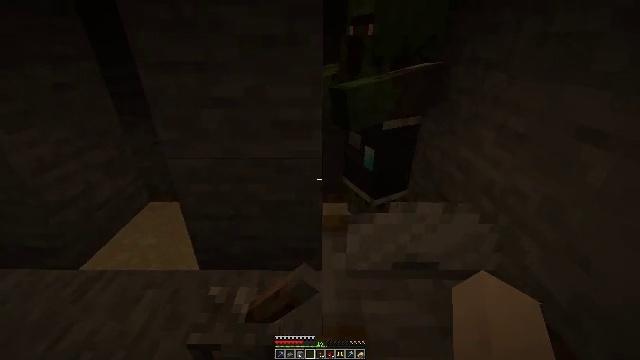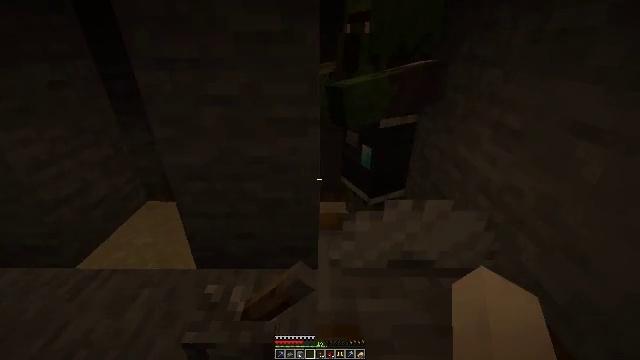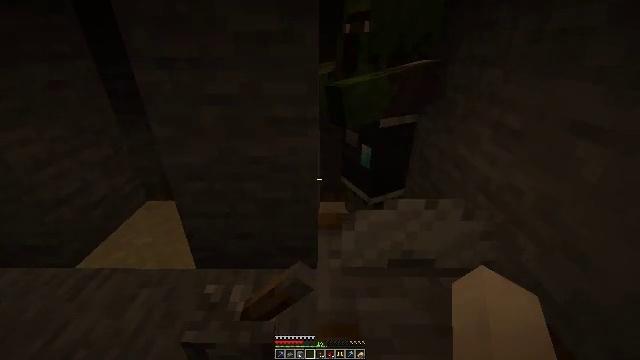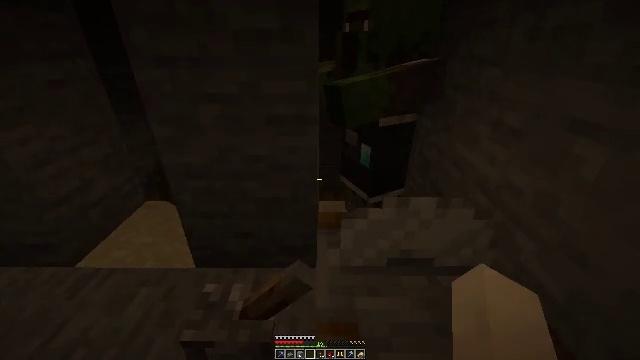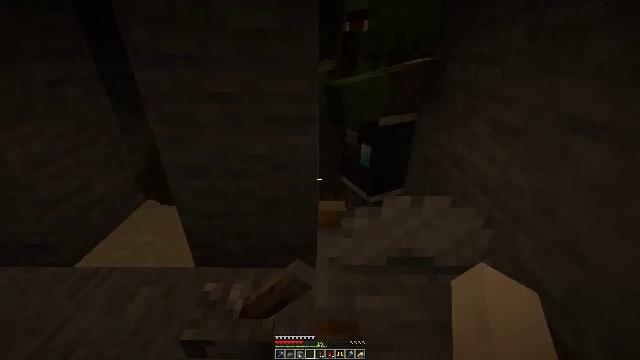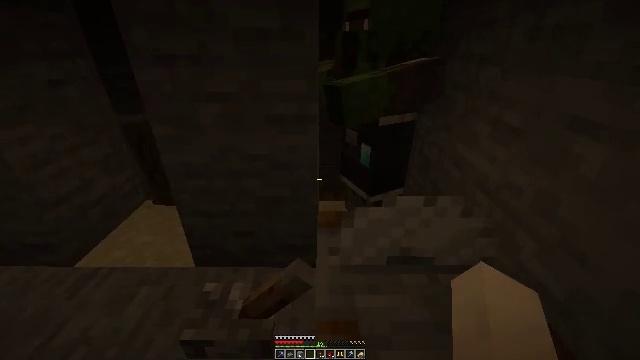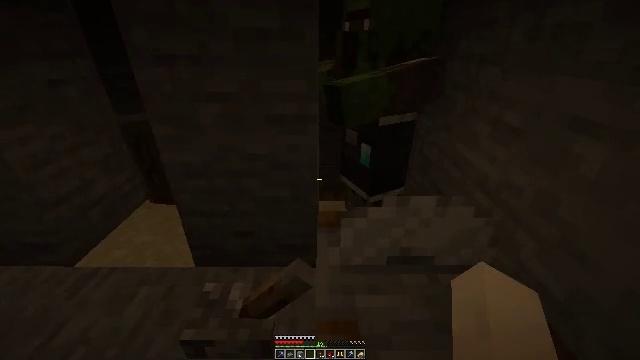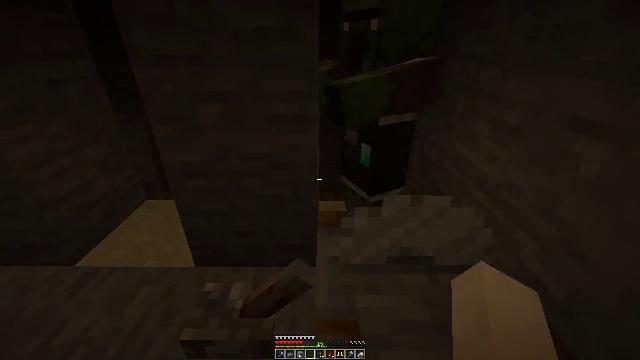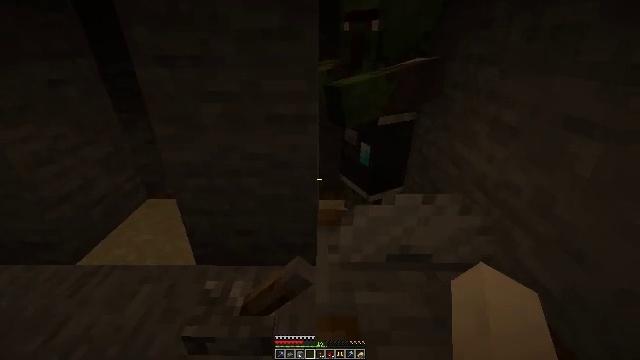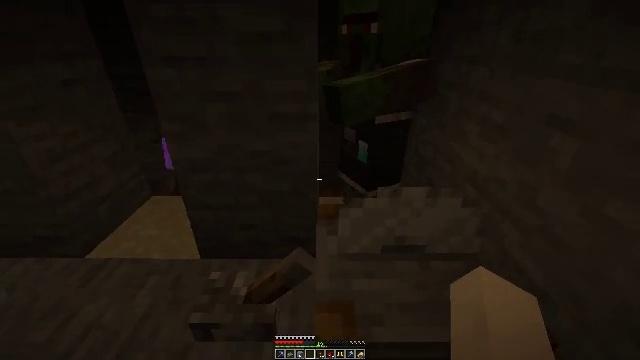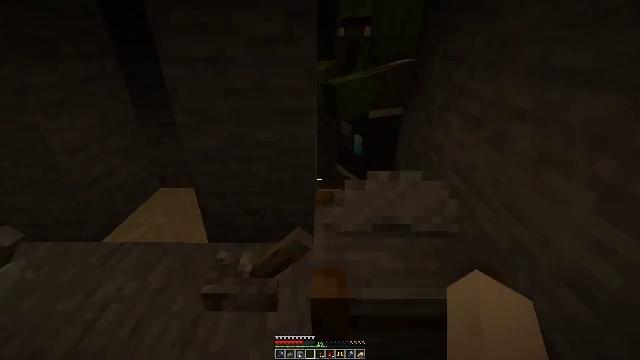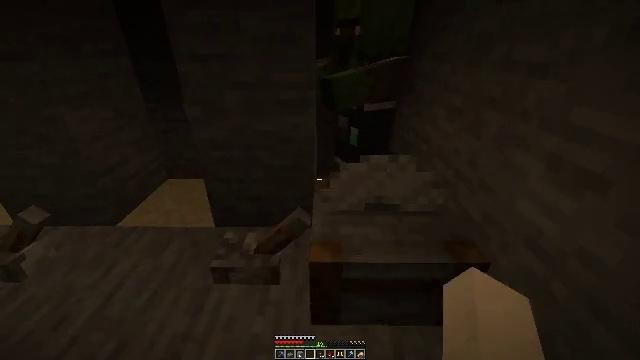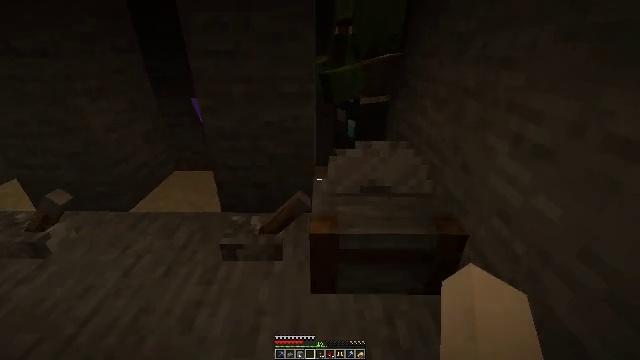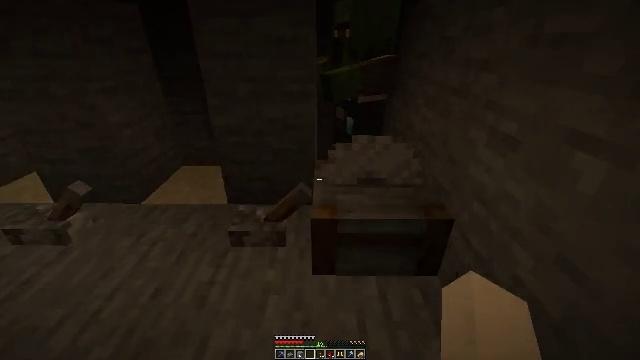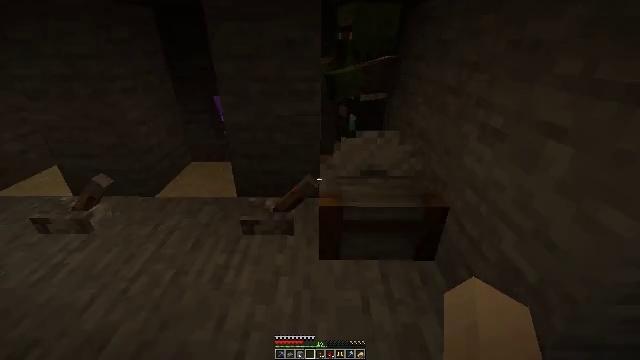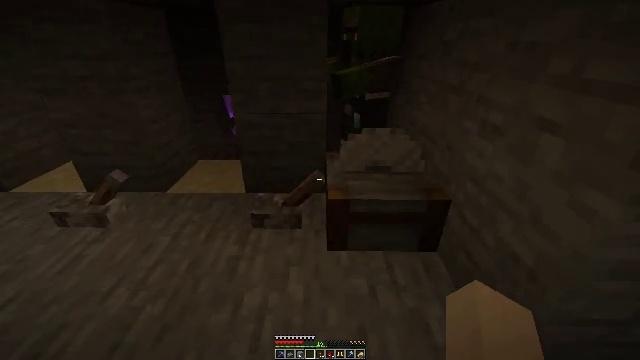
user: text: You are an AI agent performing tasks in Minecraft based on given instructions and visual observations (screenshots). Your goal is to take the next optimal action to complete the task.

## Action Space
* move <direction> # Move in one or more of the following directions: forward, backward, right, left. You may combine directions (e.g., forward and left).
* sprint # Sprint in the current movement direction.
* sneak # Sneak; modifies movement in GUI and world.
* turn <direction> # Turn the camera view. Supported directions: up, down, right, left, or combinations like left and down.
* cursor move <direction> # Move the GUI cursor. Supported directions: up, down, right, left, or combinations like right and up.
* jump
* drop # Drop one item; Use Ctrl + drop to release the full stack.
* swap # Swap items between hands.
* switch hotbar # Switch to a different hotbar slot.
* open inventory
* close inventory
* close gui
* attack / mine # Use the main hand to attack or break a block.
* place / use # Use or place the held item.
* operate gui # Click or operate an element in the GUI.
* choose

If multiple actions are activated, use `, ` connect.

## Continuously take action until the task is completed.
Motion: motion action
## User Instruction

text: Break the brown mushroom from its spot.
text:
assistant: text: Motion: no_op
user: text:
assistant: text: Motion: no_op
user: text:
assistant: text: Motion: no_op
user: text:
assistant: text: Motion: no_op
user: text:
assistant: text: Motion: no_op
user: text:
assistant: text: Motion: no_op
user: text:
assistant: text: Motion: no_op
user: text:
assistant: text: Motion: move back
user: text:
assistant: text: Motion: move back
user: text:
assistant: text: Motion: move back
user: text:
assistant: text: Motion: move back
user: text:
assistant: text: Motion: move back
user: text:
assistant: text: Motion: move back
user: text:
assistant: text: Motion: move back and move left
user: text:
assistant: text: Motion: move back and move left
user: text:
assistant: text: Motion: move back and move left
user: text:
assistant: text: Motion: move left
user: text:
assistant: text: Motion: move left
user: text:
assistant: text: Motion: no_op
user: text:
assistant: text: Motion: no_op
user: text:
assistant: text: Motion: turn right and up
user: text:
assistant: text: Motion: no_op
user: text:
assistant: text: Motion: no_op
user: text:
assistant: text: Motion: no_op
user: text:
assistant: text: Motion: turn left and up
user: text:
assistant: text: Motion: turn left and up
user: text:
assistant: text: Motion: turn left and up
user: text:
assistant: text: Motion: no_op
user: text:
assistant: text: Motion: no_op
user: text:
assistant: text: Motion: no_op